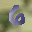
Label: 6